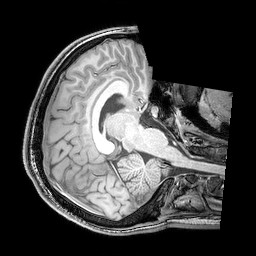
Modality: T1w
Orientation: axial